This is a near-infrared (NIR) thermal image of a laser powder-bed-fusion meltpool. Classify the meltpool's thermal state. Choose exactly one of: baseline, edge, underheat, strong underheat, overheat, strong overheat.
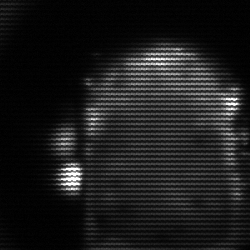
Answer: baseline